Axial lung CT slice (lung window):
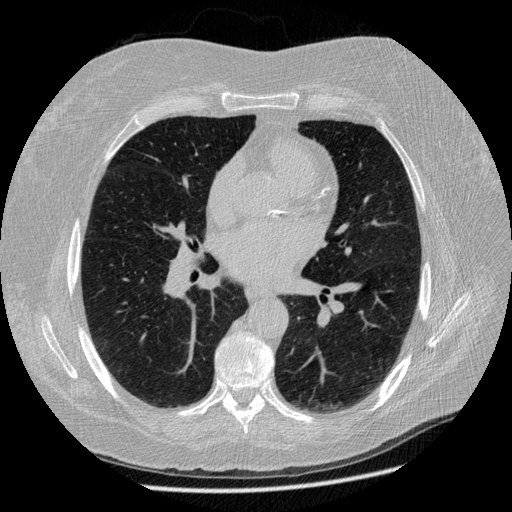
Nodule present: no